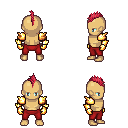
a pixel art fantasy rpg character, male body template, human, tanned skin, gold arm armor, red pants, ruby red mohawk hairstyle, gold gloves, four views (front, back, left, right), 2x2 character sprite sheet, small pixel art, hard edges, no anti-aliasing